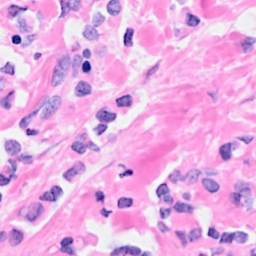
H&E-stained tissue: Breast